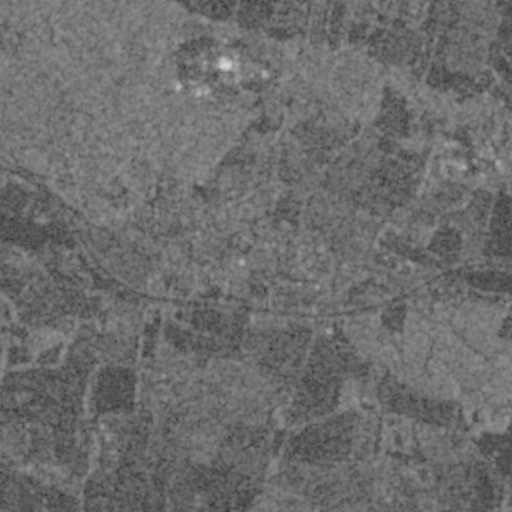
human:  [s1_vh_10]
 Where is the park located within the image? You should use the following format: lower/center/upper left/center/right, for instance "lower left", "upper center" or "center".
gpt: The park is located in the center left of the image.
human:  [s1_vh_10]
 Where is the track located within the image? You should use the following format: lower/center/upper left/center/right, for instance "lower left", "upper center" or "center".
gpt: The track is located in the center left of the image.
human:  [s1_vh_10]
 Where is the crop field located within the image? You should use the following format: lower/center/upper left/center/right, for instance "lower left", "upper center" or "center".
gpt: There is no crop field in the image.

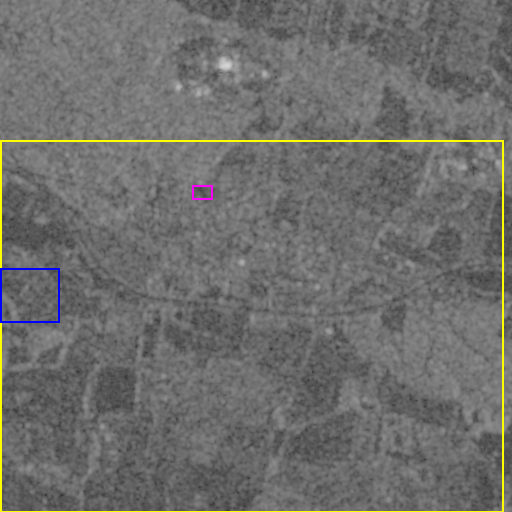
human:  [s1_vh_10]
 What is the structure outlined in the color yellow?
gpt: The structure outlined in yellow is a crop field.
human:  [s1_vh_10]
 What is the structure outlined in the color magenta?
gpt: The structure outlined in magenta is a park.
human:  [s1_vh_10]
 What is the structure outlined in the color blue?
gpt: The structure outlined in blue is a track.
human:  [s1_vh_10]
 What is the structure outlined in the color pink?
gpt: There is no pink outline.